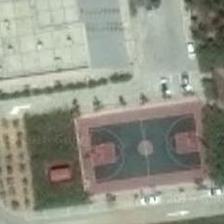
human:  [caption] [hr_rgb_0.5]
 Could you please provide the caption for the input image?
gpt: the baksetball court in front of the white building is decorated by all kinds of plants .

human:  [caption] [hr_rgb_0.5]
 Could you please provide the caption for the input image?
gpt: a basketball field is next to a white building .

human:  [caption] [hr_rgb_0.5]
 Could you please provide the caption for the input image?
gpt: a basketball field is next to several green trees and a large building .

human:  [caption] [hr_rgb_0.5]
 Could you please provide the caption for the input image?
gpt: a basketball field is near a building and several green trees .

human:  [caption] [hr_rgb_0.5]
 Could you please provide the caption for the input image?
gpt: a basketball field is next to several green trees and a large building .